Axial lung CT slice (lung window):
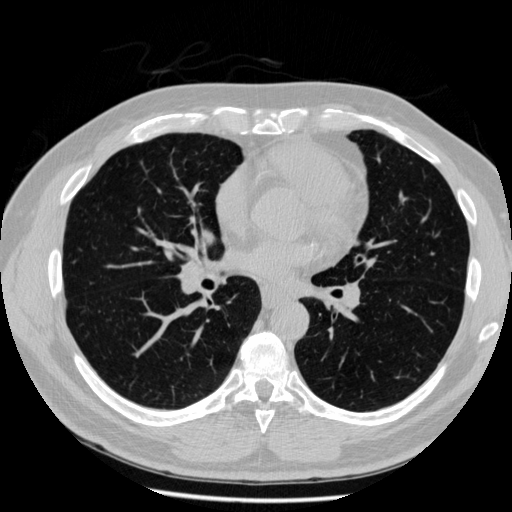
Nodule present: no